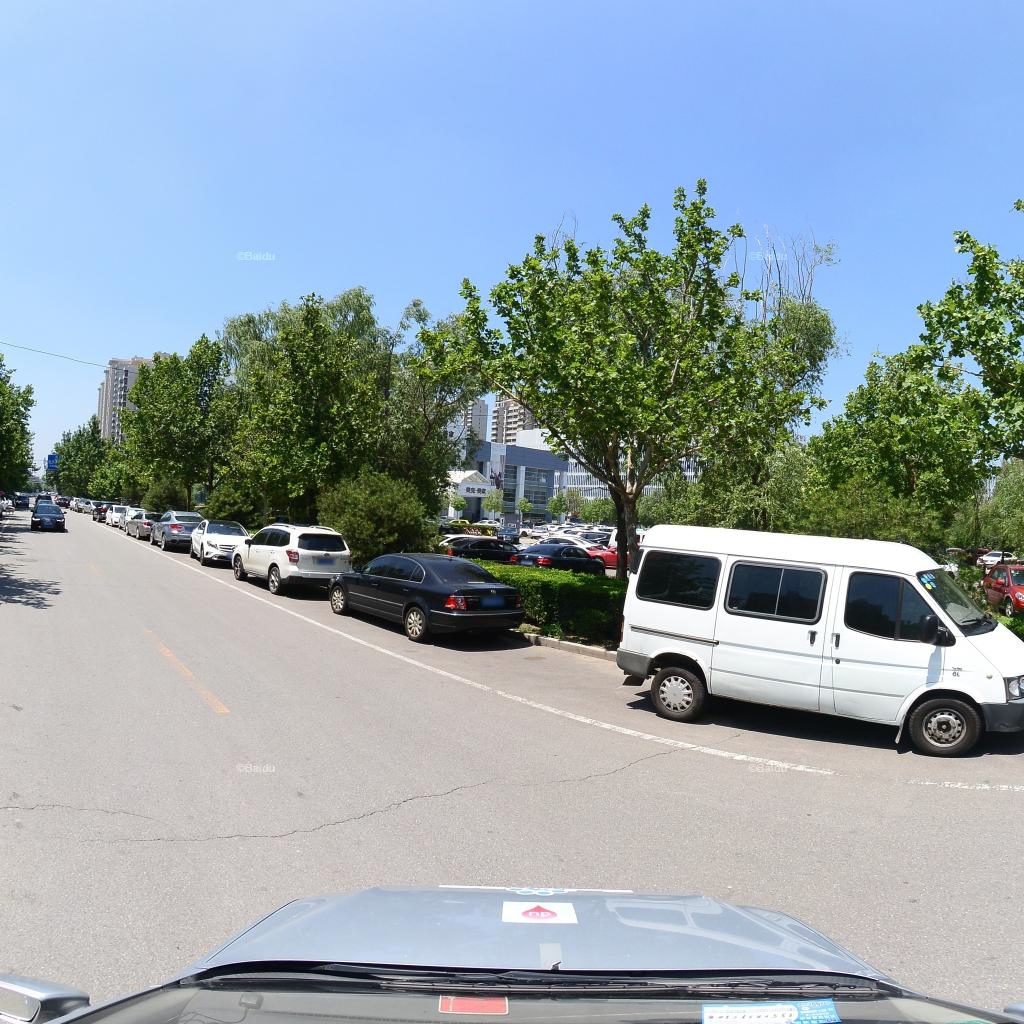
Region: Fengtai
Road damage annotations: transverse crack, transverse crack